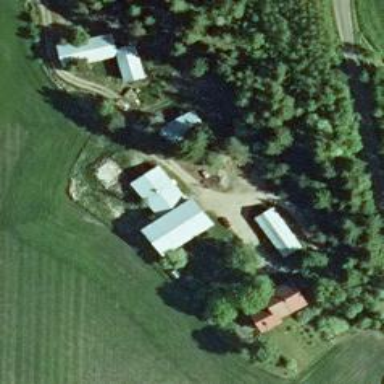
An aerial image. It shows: Farm with farmyard.